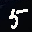
Label: 5